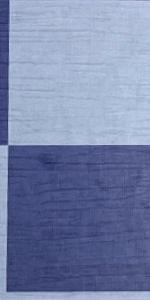
Label: Empty